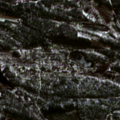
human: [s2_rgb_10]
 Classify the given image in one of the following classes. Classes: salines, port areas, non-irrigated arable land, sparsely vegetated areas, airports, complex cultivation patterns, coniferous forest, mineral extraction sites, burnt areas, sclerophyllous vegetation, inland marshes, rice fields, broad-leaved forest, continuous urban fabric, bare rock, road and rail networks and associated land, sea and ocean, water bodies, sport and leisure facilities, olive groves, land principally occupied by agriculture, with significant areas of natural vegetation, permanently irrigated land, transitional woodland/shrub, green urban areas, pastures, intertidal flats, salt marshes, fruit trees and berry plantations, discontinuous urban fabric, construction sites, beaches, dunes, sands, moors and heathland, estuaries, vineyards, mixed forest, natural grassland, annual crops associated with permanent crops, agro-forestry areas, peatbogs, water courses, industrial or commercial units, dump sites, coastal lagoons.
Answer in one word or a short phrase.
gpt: coniferous forest, transitional woodland/shrub, peatbogs